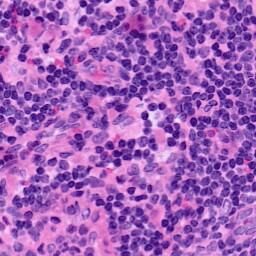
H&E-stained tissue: LymphNode